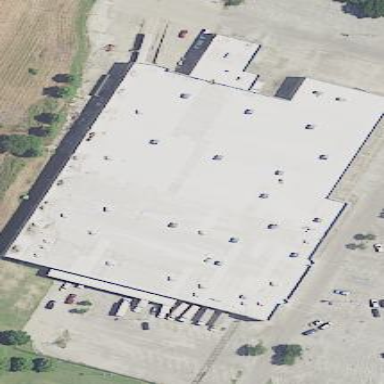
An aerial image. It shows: Retail building that houses furniture shop.